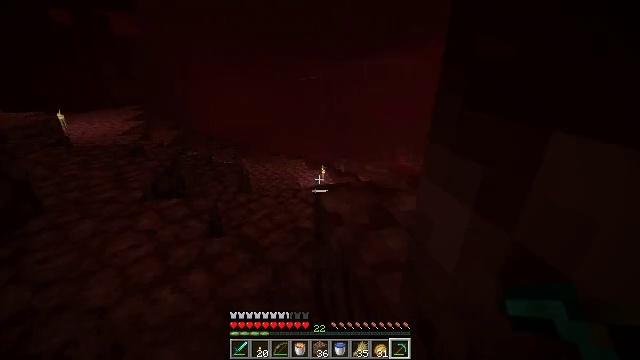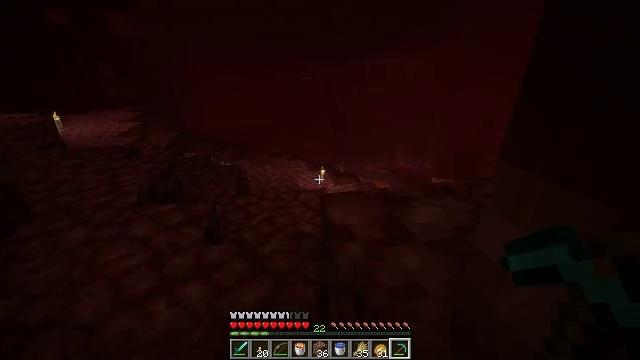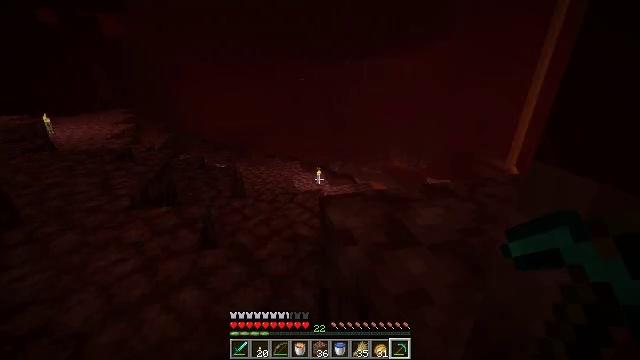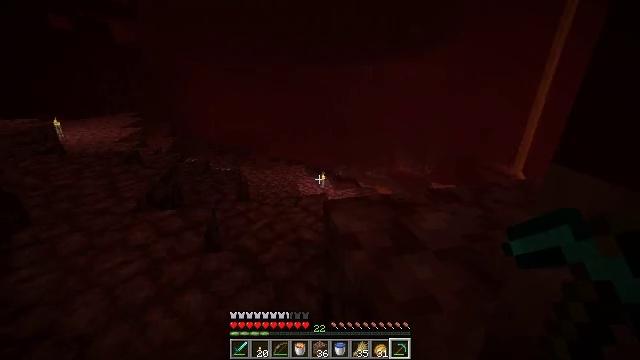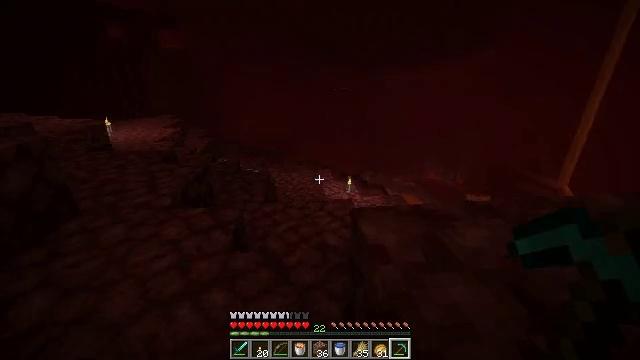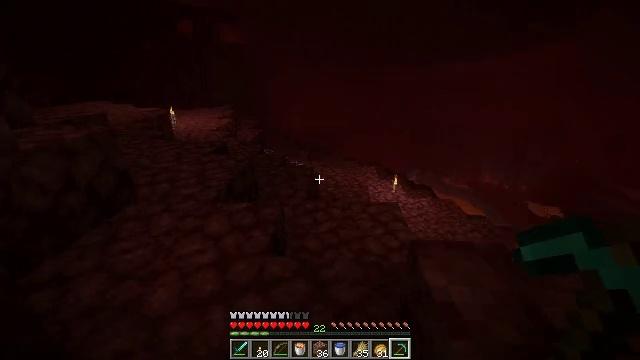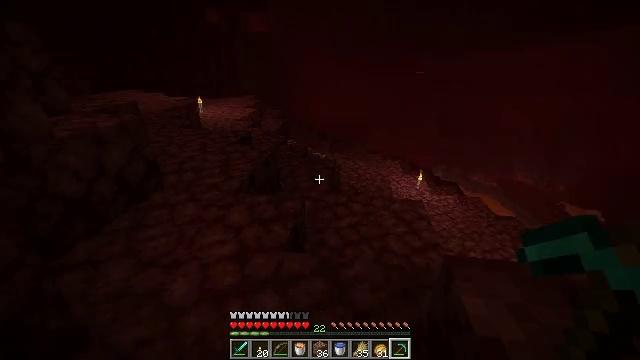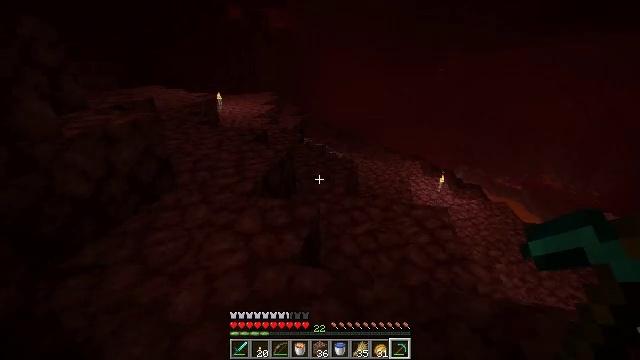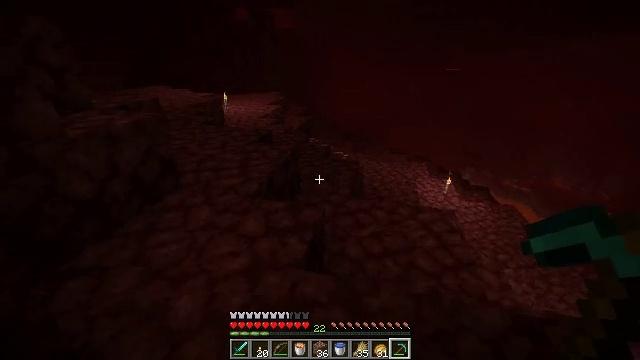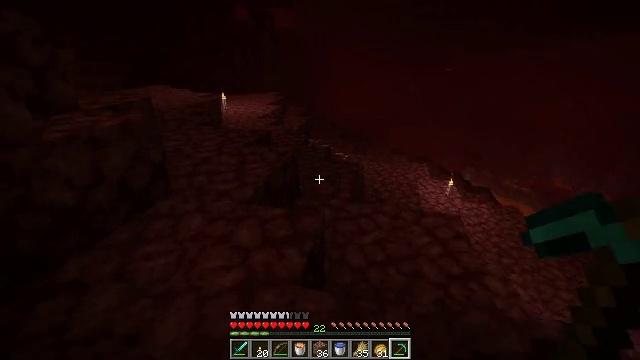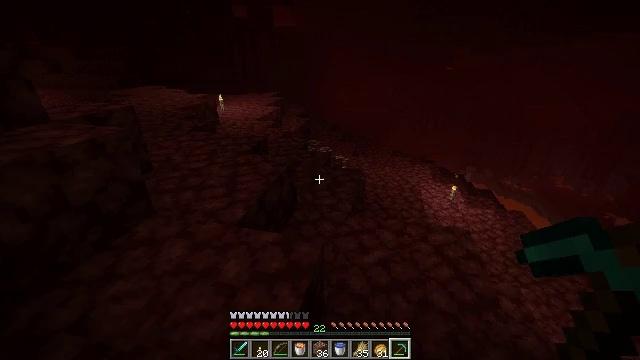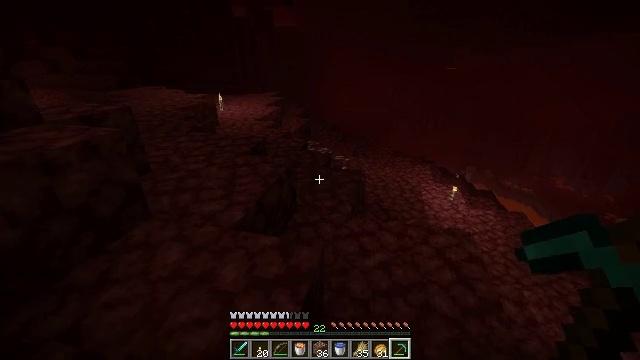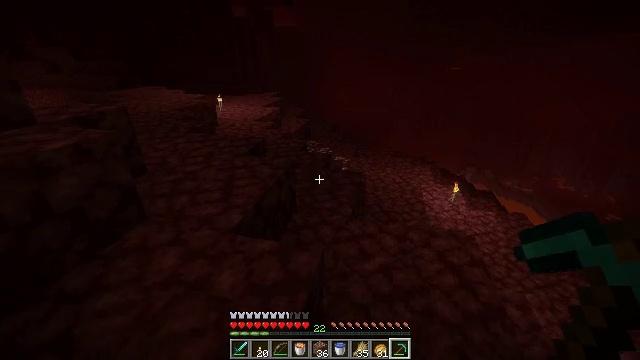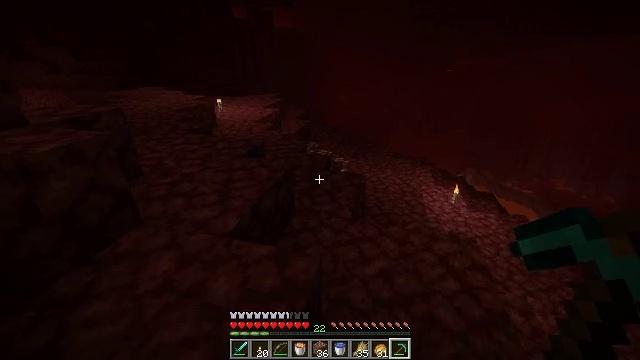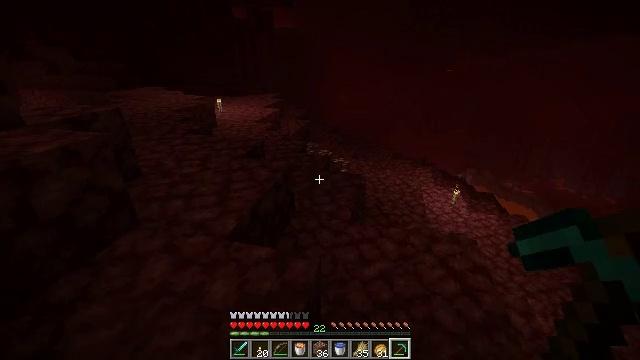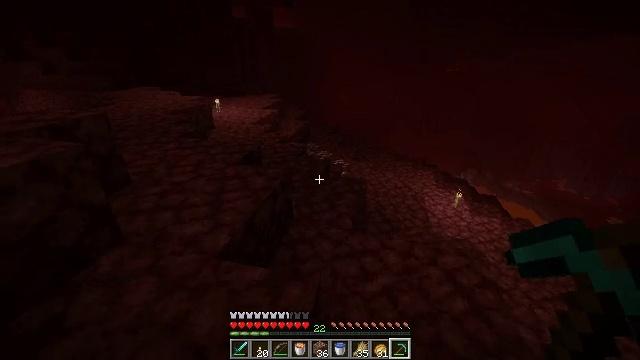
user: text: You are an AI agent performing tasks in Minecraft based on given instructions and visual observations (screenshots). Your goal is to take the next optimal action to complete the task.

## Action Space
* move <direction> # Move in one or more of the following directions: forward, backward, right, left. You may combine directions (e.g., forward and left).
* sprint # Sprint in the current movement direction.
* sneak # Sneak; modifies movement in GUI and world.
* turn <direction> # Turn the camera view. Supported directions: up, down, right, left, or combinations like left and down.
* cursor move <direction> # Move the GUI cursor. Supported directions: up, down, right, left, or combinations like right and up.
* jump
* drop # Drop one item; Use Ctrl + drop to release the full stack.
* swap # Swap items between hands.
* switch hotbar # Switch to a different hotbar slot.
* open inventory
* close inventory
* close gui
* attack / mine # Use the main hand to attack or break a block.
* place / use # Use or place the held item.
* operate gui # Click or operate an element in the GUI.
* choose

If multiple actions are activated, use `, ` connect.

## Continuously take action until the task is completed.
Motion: motion action
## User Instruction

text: Break the nether quartz ore block.
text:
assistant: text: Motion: no_op
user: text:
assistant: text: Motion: turn right
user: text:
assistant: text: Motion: turn left
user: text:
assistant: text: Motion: move forward, turn left
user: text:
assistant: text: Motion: move forward, turn left and down
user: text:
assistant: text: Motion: move forward, turn left and down
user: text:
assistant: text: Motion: move forward, turn left
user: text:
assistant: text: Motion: move forward, turn left
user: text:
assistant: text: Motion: move forward
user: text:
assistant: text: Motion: move forward
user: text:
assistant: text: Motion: no_op
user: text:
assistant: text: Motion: no_op
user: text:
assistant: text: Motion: no_op
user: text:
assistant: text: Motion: move forward
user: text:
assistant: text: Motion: move forward
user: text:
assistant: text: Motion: move forward
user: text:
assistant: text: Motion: move forward
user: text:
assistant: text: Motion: move forward
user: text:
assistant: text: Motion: move forward, turn right
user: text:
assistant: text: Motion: move forward
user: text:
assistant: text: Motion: move forward, turn right and down
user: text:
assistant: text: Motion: move forward
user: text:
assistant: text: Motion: move forward
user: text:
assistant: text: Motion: move forward
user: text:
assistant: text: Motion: move forward, turn down
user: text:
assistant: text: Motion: move forward, turn down
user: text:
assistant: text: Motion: move forward, turn left and down
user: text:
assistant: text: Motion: move forward
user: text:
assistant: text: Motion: move forward
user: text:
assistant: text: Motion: move forward